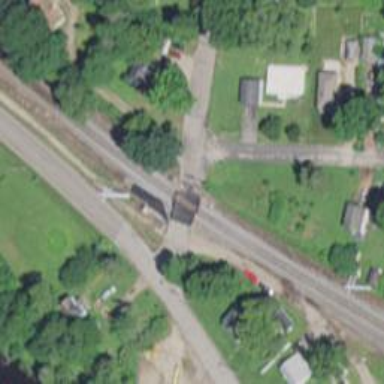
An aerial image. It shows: Railway level crossing.